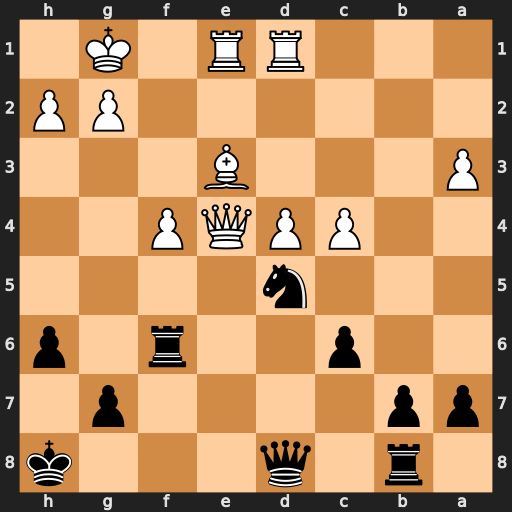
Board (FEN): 1r1q3k/pp4p1/2p2r1p/3n4/2PPQP2/P3B3/6PP/3RR1K1
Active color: b
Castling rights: -
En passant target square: -
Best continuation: Nc3 Qf3 Nxd1